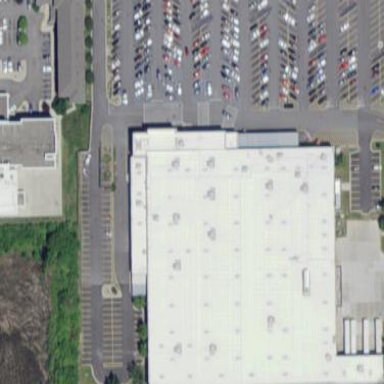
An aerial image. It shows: Wholesale shop within building.